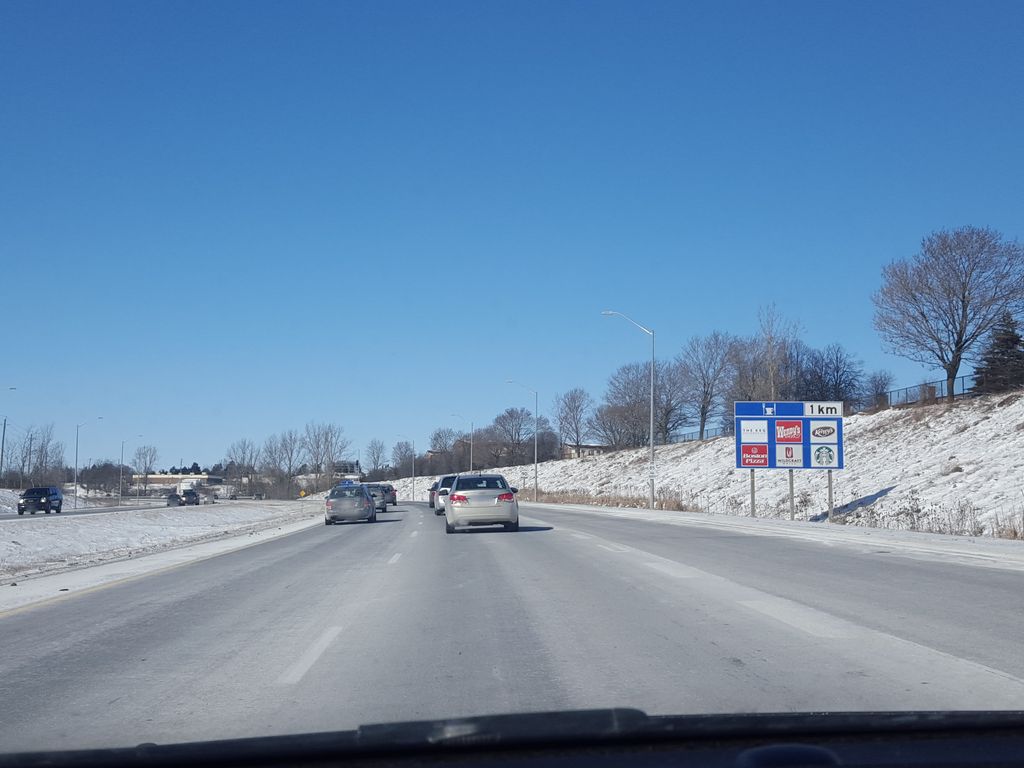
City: kitchener-waterloo